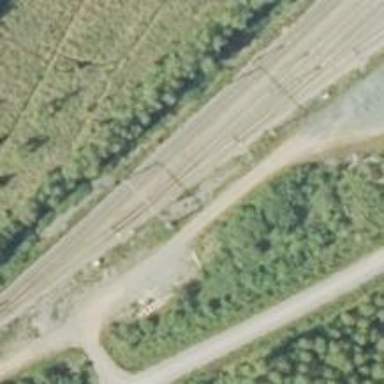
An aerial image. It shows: Siding railway line with electrified contact line for the trains.